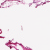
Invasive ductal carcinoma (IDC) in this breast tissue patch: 0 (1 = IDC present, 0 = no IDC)